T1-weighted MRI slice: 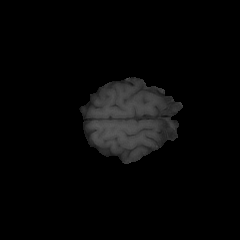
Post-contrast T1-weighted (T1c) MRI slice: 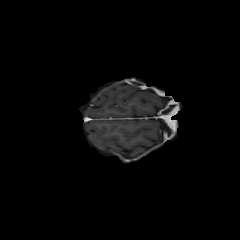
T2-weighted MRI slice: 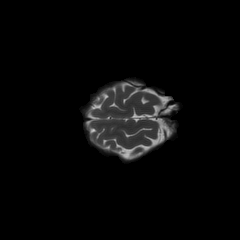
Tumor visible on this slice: no